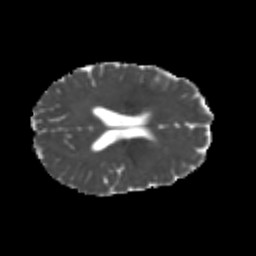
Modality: MD
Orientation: axial
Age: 23
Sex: female
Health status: healthy
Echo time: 0.074 s